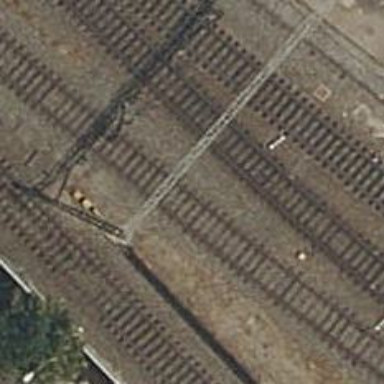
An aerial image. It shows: Rail siding with electrified contact lines.